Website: ulta-beauty
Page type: delivery-shipping
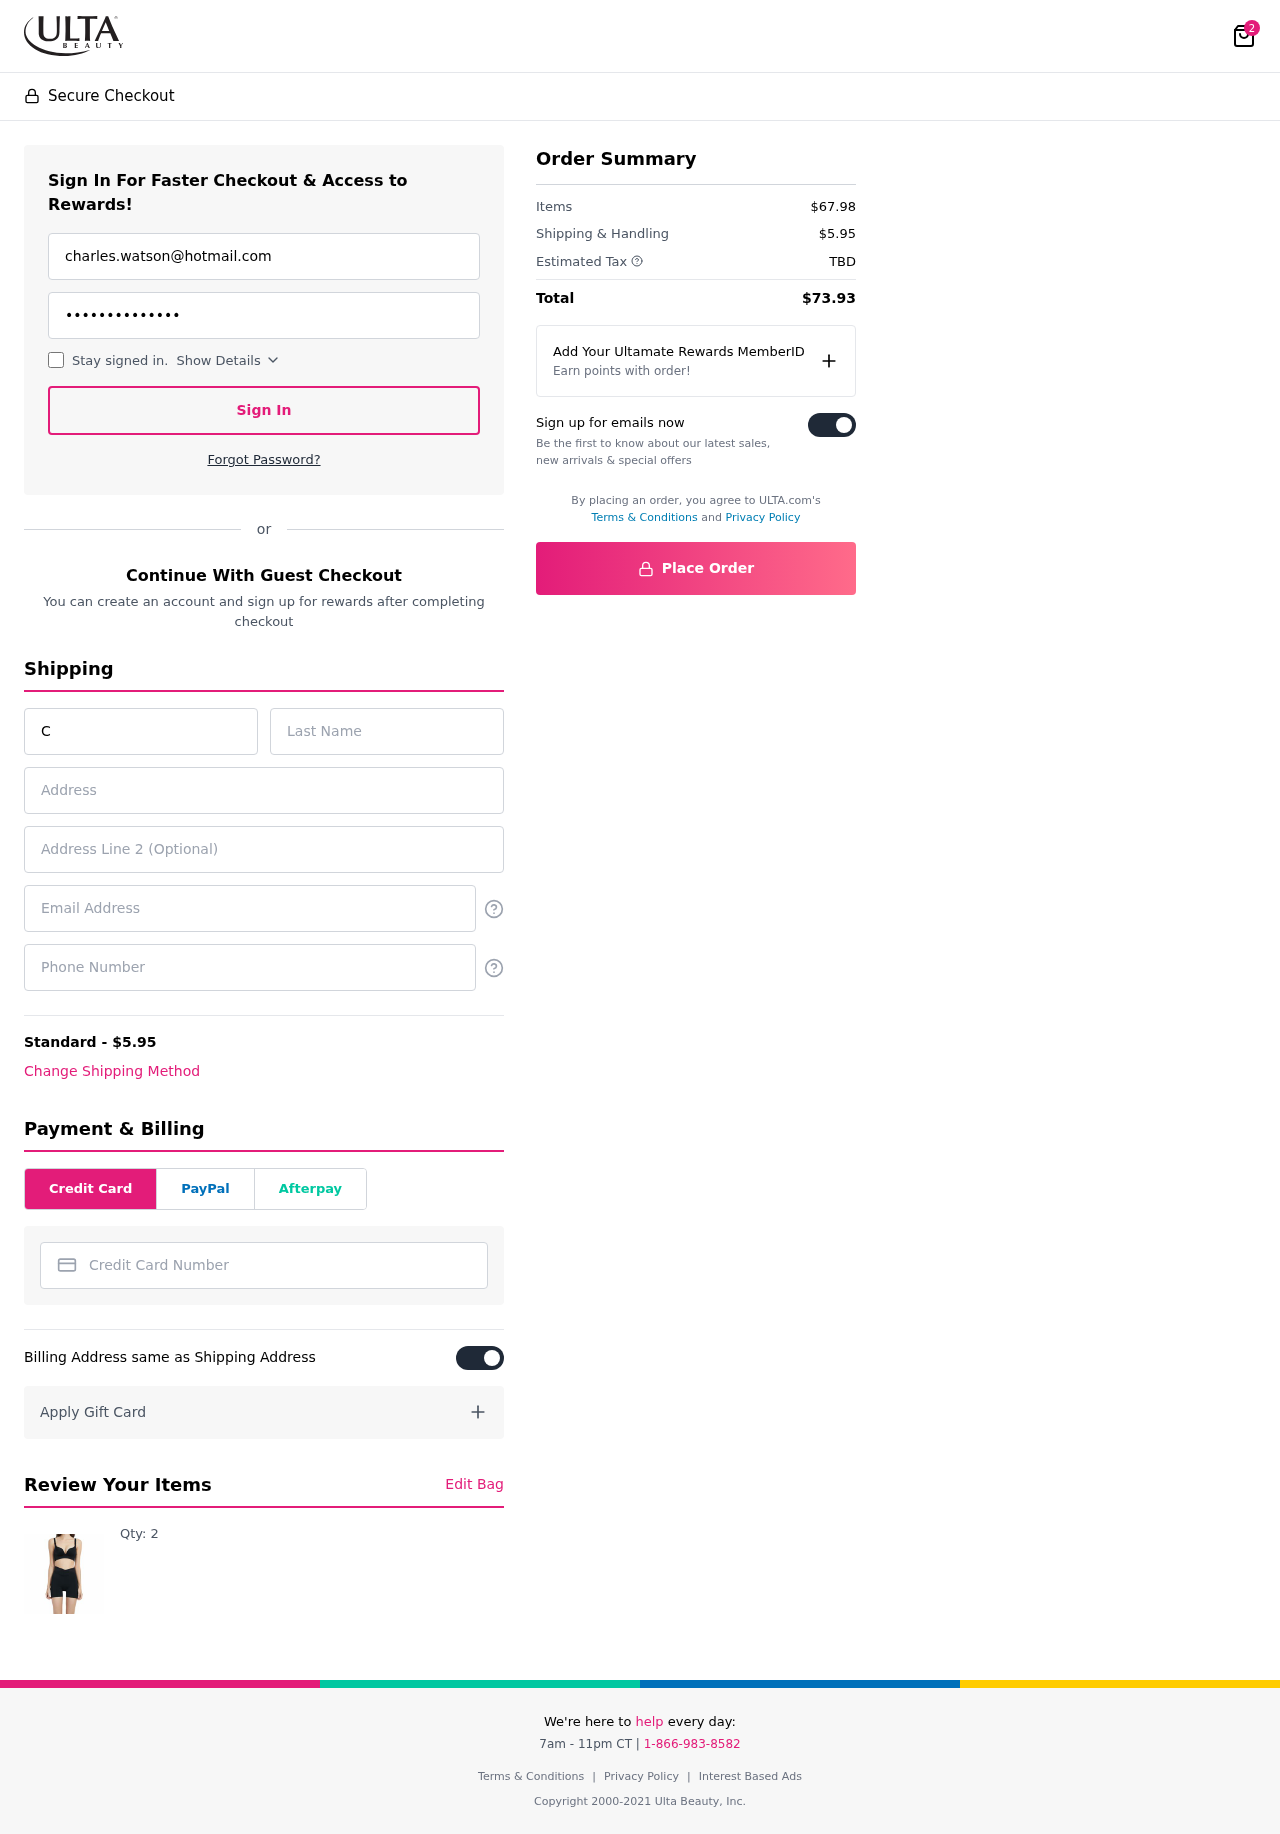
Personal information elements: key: PII_CARD_NUMBER
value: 4062 3859 0680 5413
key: PII_EMAIL
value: charles.watson@hotmail.com
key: PII_EMAIL2
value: charles.watson@hotmail.com
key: PII_FIRSTNAME
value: Charles
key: PII_LASTNAME
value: Watson
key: PII_PHONE
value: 4038357918
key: PII_STREET
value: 5951 Dustin Skyway
Product elements: key: PRODUCT1_QUANTITY
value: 2
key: PRODUCT1
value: Qty: 2
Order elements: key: ORDER_NUM_ITEMS
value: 2
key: ORDER_SHIPPING_COST
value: $5.95
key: ORDER_SUBTOTAL
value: $67.98
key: ORDER_TAX
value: TBD
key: ORDER_TOTAL
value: $73.93